Field crop: maize
Growth stage: 2
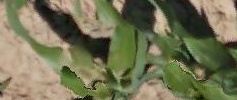
Species: maize